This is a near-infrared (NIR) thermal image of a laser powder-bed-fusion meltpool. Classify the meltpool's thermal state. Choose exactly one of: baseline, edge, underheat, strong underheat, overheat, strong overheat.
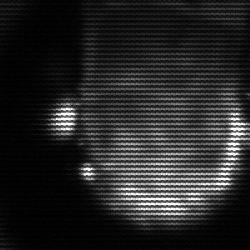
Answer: baseline